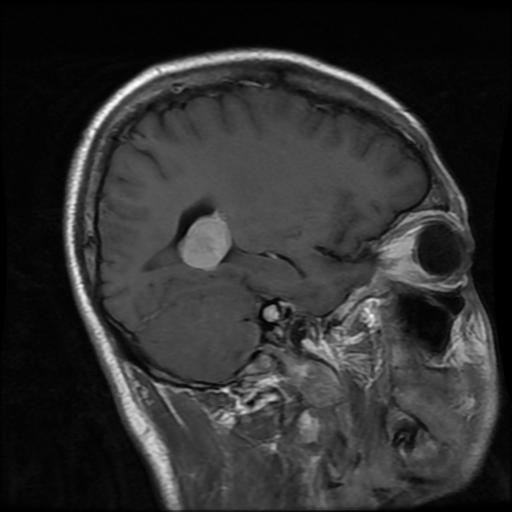
Label: meningioma